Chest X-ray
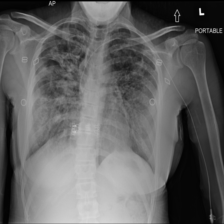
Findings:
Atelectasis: negative
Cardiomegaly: negative
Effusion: negative
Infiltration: negative
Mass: negative
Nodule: negative
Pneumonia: negative
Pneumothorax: negative
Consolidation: negative
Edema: negative
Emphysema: negative
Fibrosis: negative
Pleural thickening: negative
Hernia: negative